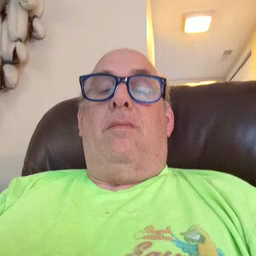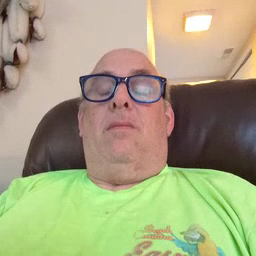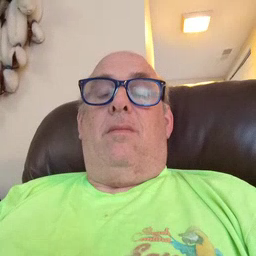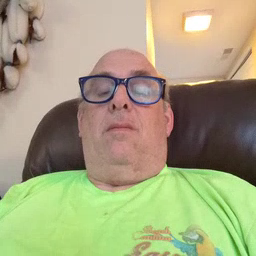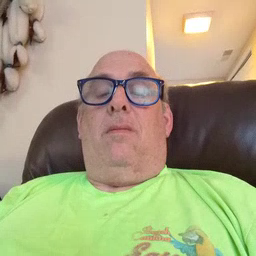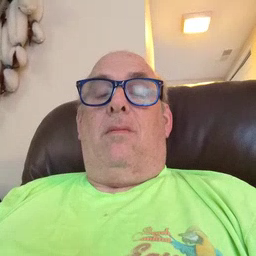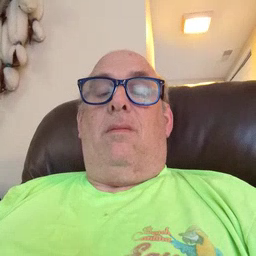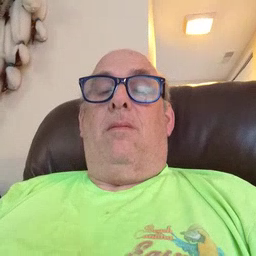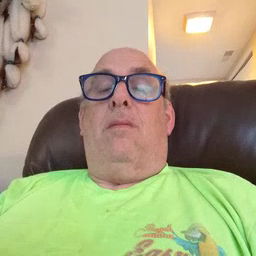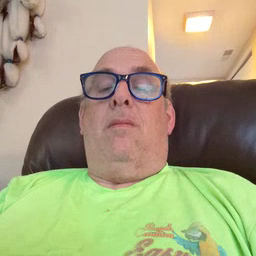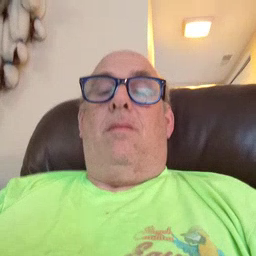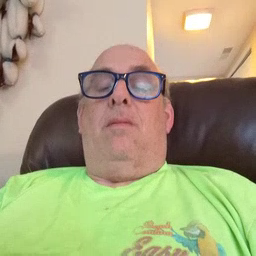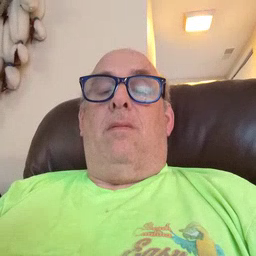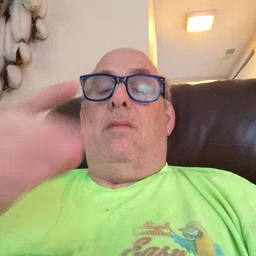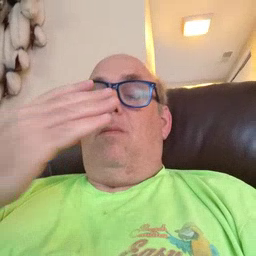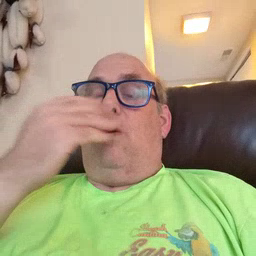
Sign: wolf